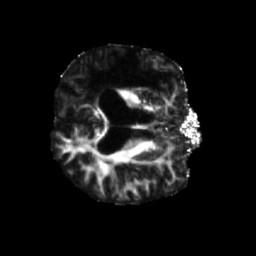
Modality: FA
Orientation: axial
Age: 52
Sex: male
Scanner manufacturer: siemens
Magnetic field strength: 3 T
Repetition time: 5.47 s
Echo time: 0.0854 s